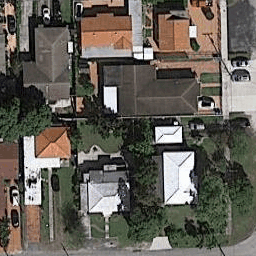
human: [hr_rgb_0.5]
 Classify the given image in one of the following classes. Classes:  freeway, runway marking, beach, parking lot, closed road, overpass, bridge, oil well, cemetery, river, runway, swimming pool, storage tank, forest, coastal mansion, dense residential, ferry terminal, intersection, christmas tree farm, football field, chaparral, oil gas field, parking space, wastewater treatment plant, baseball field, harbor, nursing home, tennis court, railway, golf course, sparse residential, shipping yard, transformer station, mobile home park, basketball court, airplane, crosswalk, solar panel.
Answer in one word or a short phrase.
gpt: dense residential